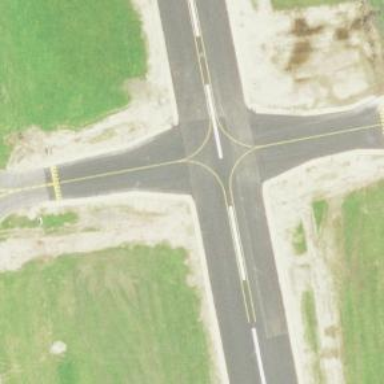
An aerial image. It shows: Image of taxiway at airport.